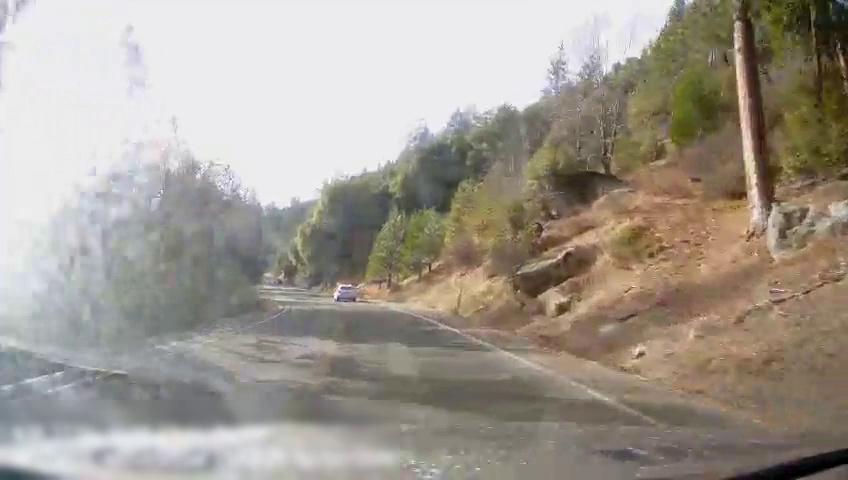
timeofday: Day
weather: Sunny
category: Drivable Space
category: Vehicles | Car
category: Lanes | Opposite Lane
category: Lanes | Current Lane